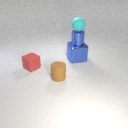
large blue metal cube behind small red rubber cube